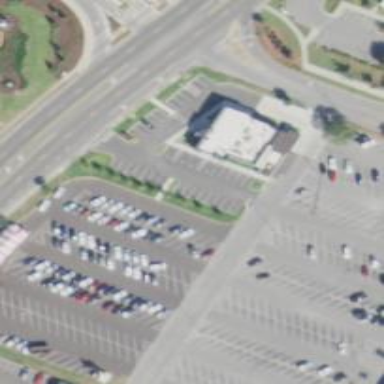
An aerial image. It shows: Parking space.